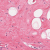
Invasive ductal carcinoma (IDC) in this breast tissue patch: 0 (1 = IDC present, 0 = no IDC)